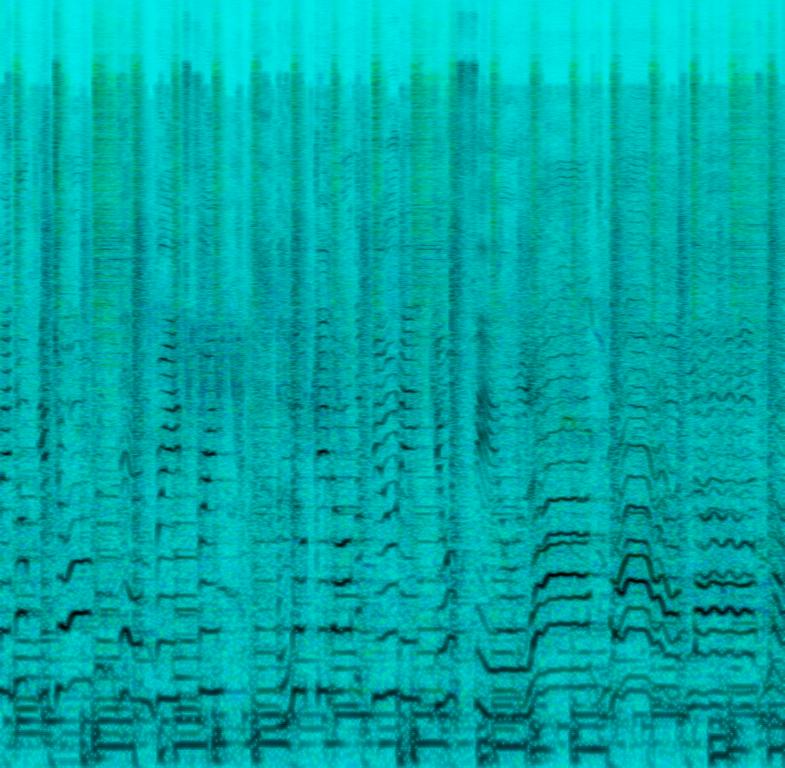
The music features a male voice singing and being accompanied by backing vocals. The drums play a laid-back rhythm and together with the bass guitar drive the pulse of the music. An acoustic guitar is accompanying the singer lightly. In the background one can hear birds chirping and children having fun. The overall atmosphere is uplifting.